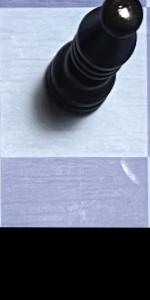
Label: Empty